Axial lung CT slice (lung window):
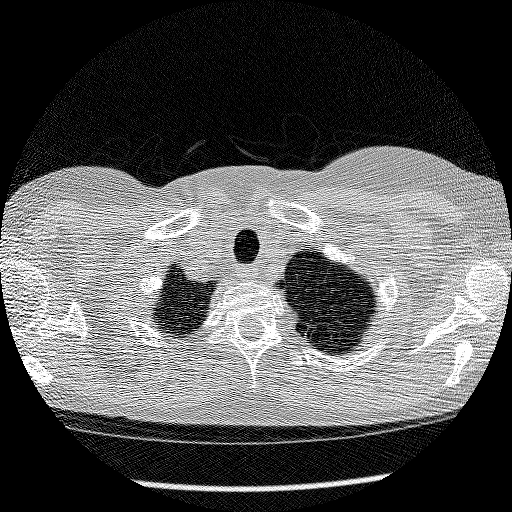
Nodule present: no